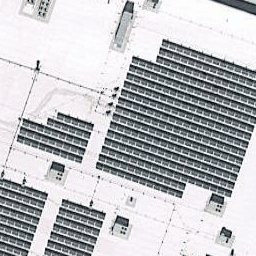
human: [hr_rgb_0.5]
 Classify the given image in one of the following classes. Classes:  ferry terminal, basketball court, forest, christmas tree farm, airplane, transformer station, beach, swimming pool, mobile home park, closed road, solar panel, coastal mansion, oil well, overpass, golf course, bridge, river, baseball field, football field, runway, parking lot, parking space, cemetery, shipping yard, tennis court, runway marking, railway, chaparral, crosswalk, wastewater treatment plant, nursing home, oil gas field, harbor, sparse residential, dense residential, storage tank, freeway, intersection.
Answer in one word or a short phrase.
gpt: solar panel